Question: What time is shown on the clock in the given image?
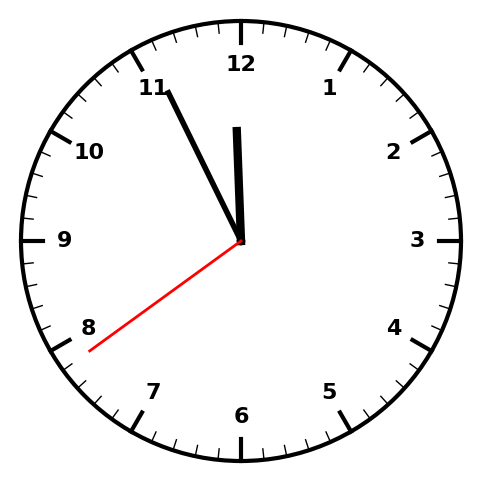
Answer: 11:55:39